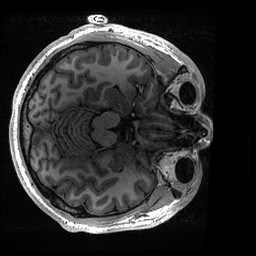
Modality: T1w
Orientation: axial
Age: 20
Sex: male
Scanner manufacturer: ge
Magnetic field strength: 3 T
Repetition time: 0.006952 s
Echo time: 0.00292 s